Question: The following is a screen shot of some content that is part of a form validation in website project that's in the development phase:

This content is currently contained in a div that specifies the width to be 20%. Prior to adding that rule the div stretched horizontally across the entire screen which looked excessive for the short messages that are contained within. Is there a way to let the div (or some other appropriate container) automatically adjust its width to be just wide enough for the content it contains?
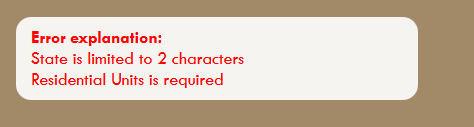
Answer: You can do that with 'display: inline-block' or 'float'.
Here is the demo <URL>